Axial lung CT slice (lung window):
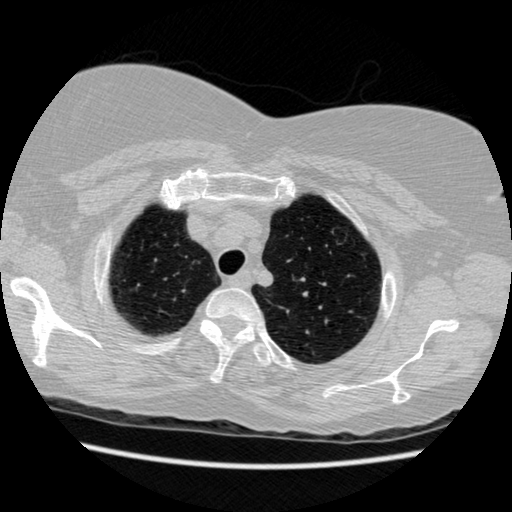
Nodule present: no